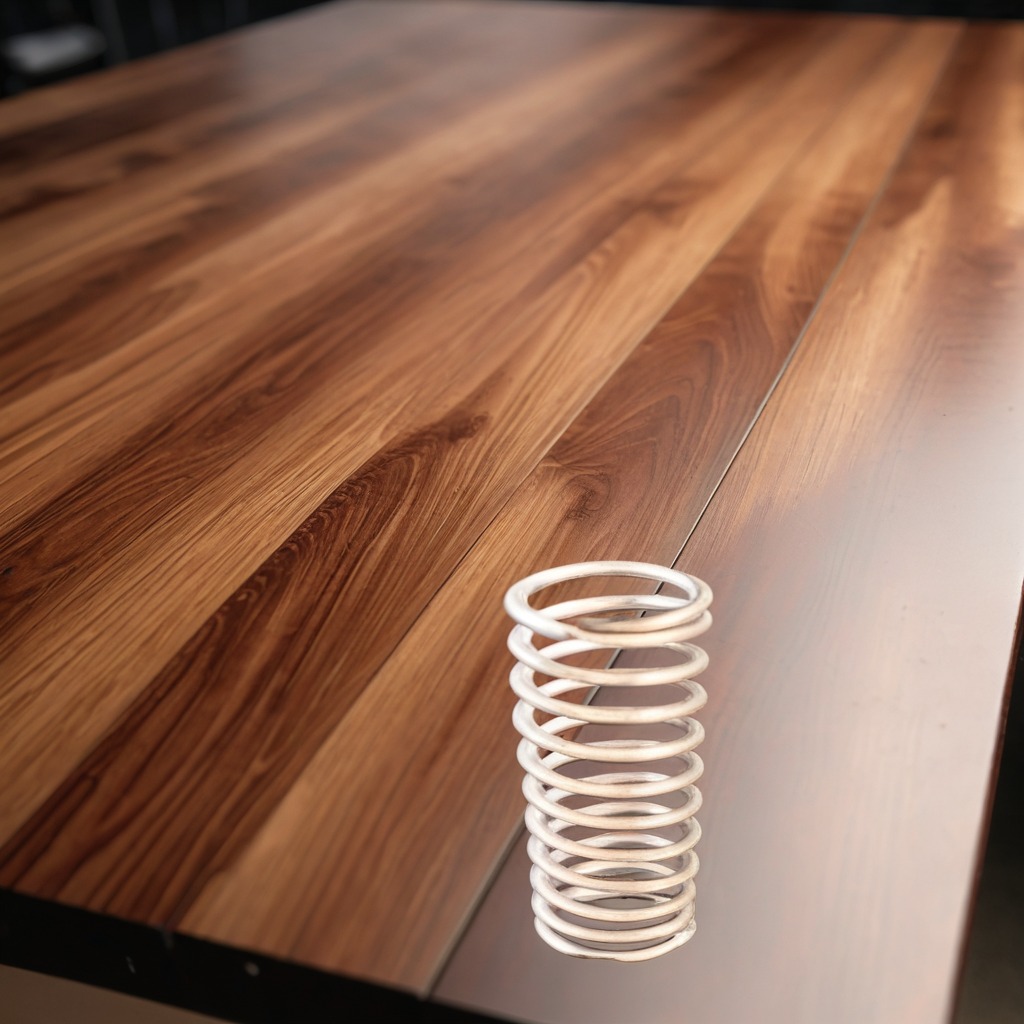
A coiled metal spring is lying on the wooden table.